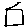
Label: square